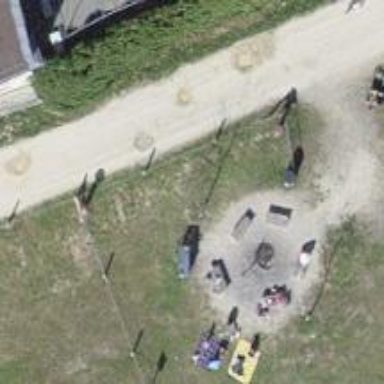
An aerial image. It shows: Barbecue facility.